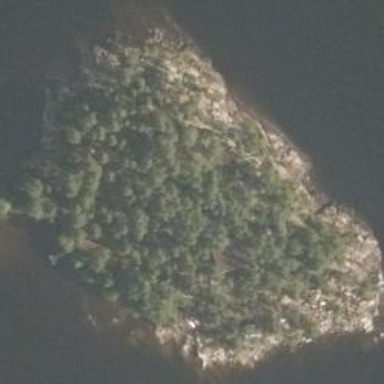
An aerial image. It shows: Island.